Brain MRI, t1w sequence, axial 2D slice.
Patient: age 31, sex M, weight 80 kg, height 1.78 m
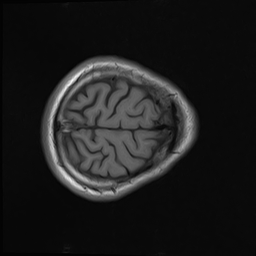